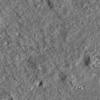
Atmospheric dust classification: not_dusty